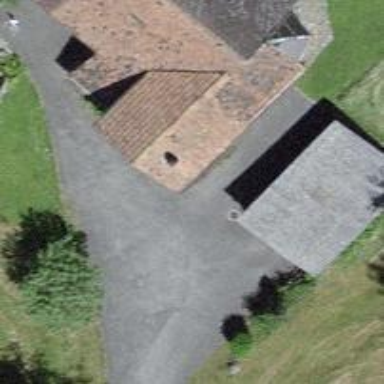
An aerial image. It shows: Garage building.